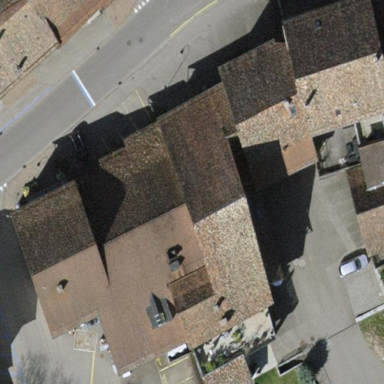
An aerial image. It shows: Gabled roof on building that houses apartments.